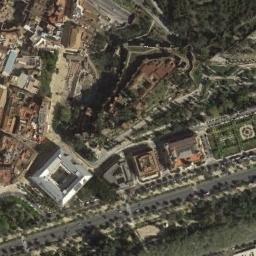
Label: palace